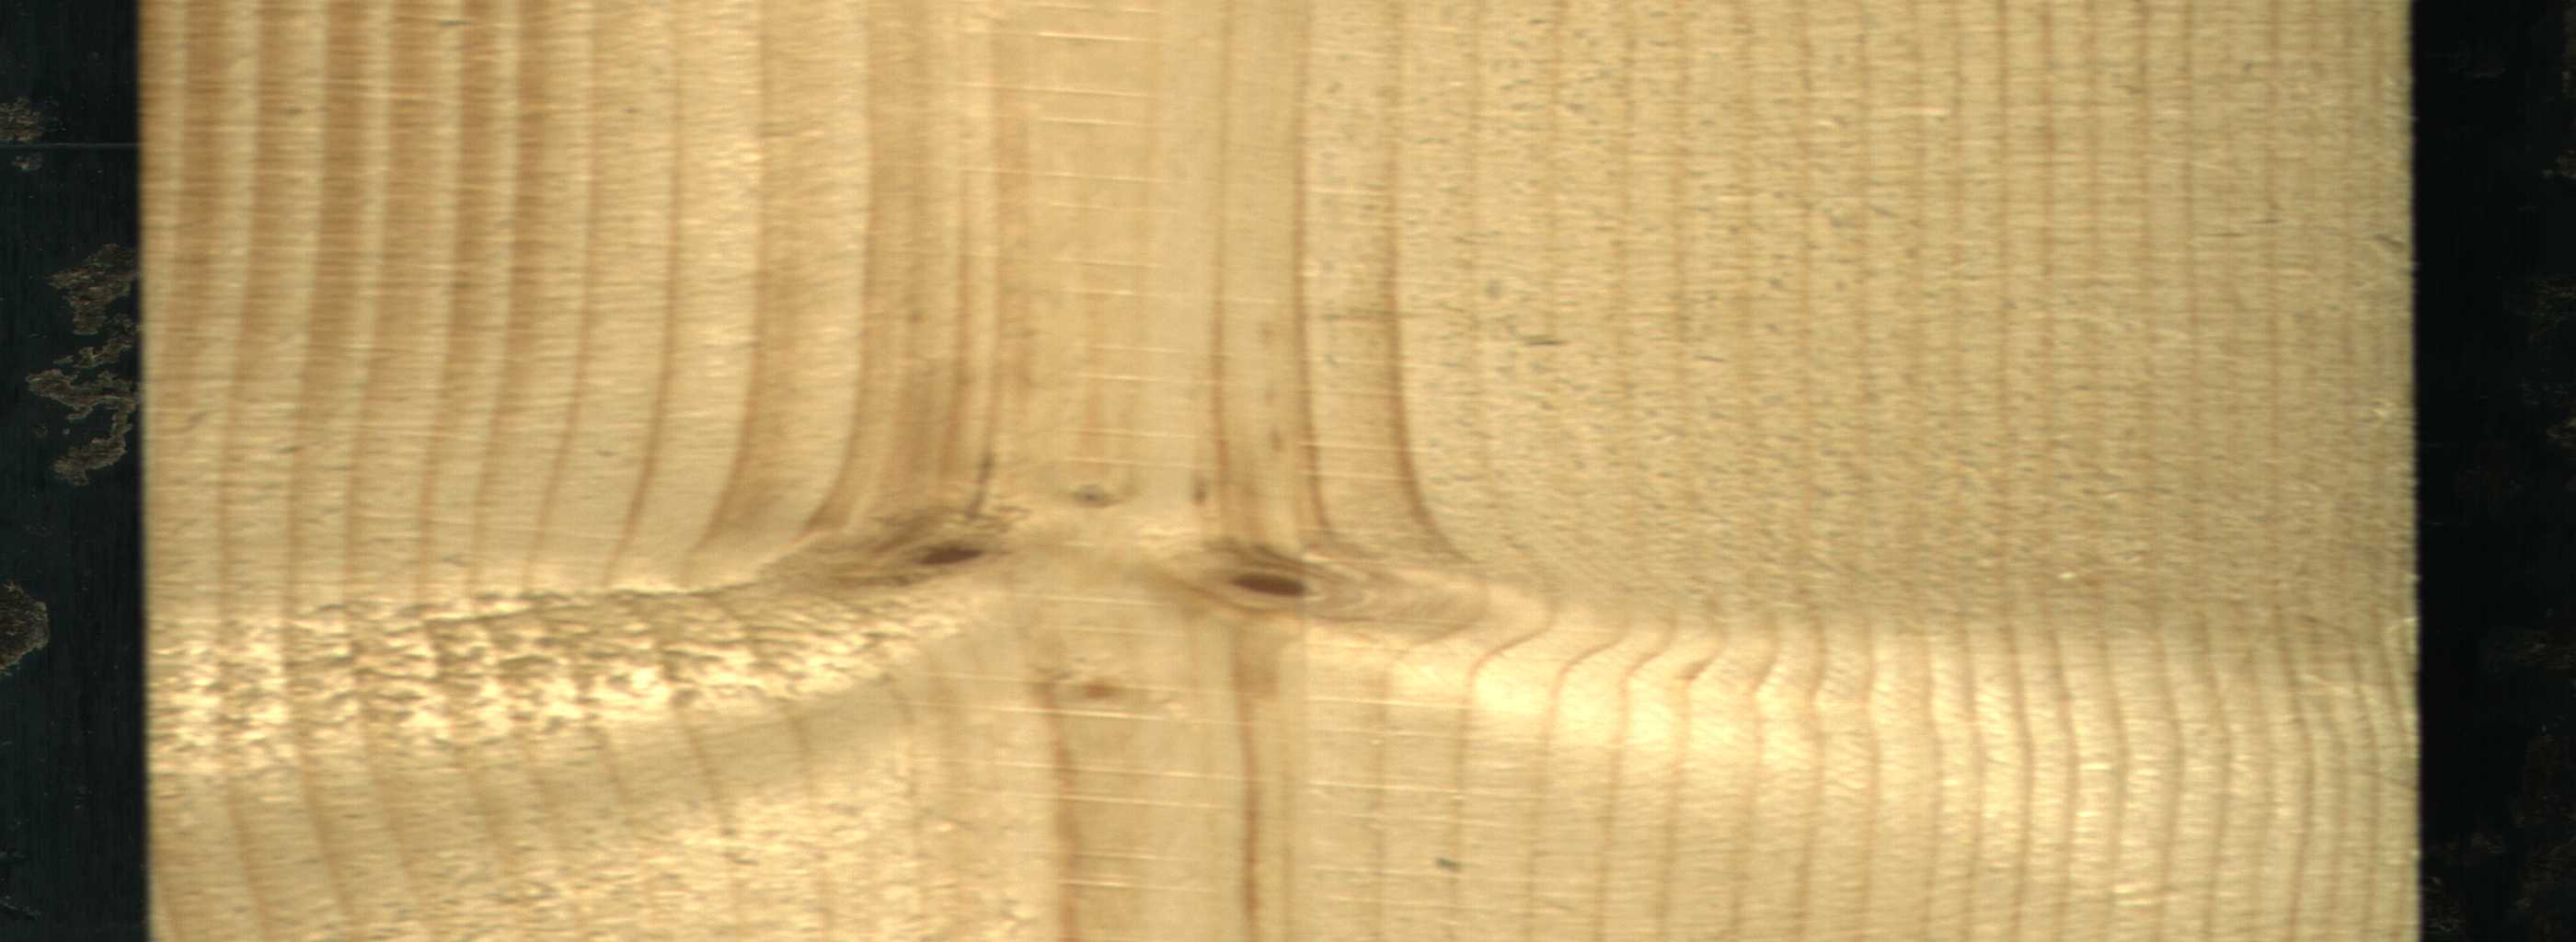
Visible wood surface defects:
Live_Knot
Live_Knot